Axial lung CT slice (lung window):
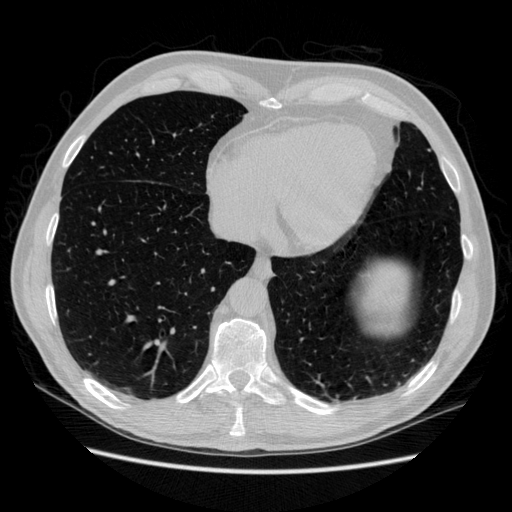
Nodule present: no